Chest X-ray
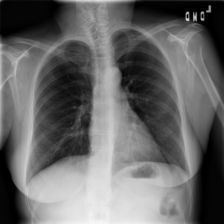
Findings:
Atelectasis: negative
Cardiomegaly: negative
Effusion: negative
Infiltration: negative
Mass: negative
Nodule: negative
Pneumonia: negative
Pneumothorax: negative
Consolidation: negative
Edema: negative
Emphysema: negative
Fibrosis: negative
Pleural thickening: negative
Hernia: negative